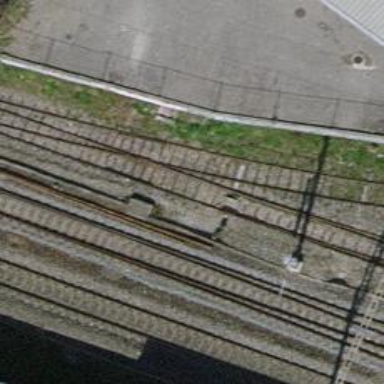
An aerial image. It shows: Railway switch.